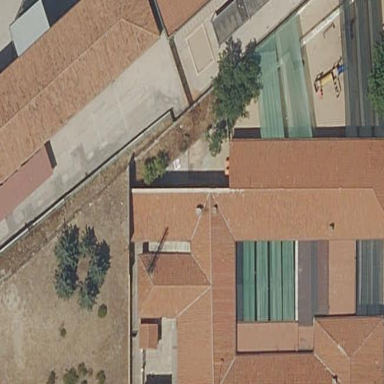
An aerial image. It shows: Kindergarten.